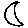
Label: moon